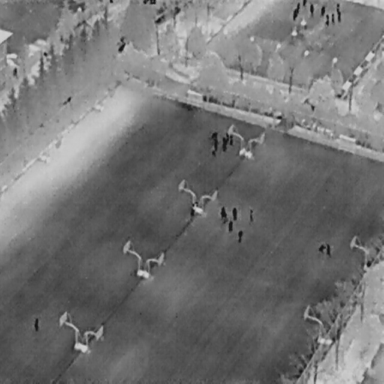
There are 26 objects shown in the infrared image, including 22 People, and four Cars.